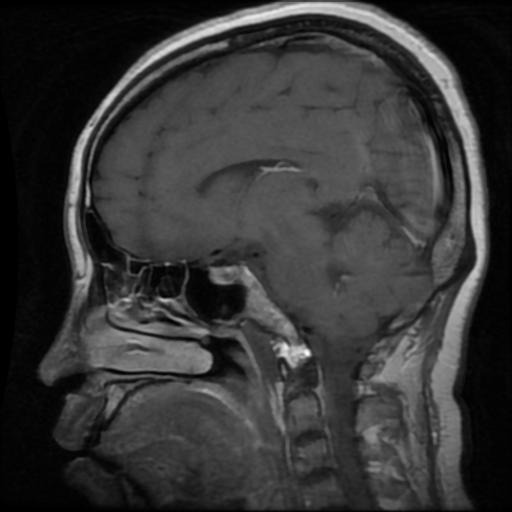
Label: pituitary